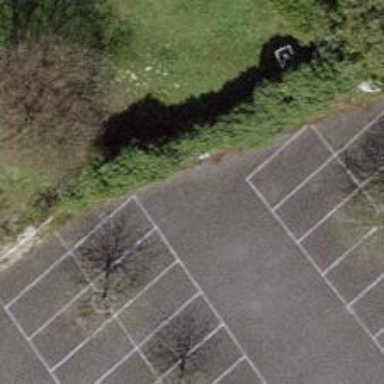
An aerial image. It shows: Road serving as parking aisle.